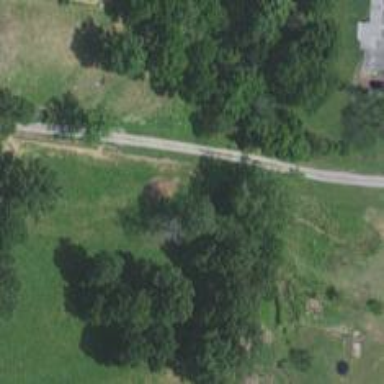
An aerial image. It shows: Driveway.